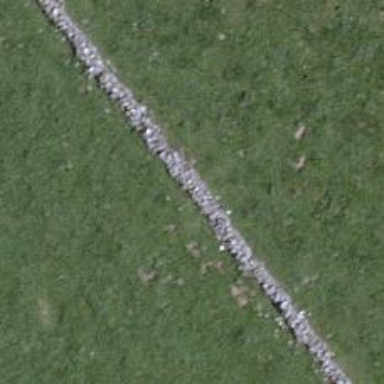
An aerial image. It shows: Wall barrier.